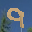
Label: 9